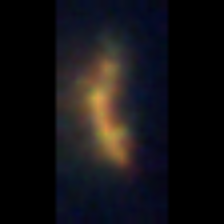
Taxon: Unknown_detritus
Group: Unknown